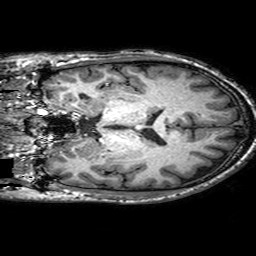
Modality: T1w
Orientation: coronal
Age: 41
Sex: male